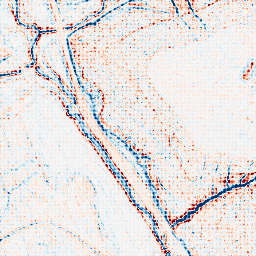
Category: edge_preserving
Decomposition family: anisotropic_diffusion
Decomposition parameters: iterations: 10
kappa: 30
gamma: 0.1
Upsampling method: sinc_blackman
Upsampling parameters: scale: 8
kernel_size: 8
Upsampling scale: 8